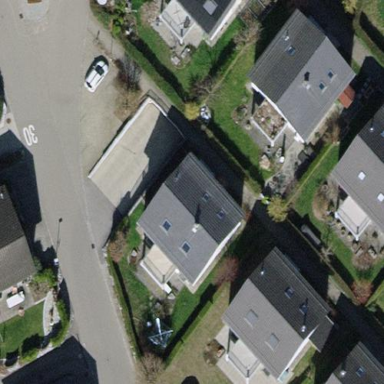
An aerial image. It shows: Detached building with gabled roof.